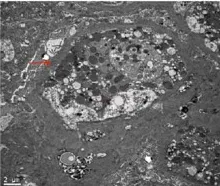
Renal biopsy findings showing a THSD7A-associated MN Renal histology specimens and baseline tumor tissue. (G) Electron microscopy showing discrete electron-dense subepithelial deposits (red arrow). (Original magnification, 6000x).
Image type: pathology (h&e)